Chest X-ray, PA view. Patient: 70 years old, sex M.
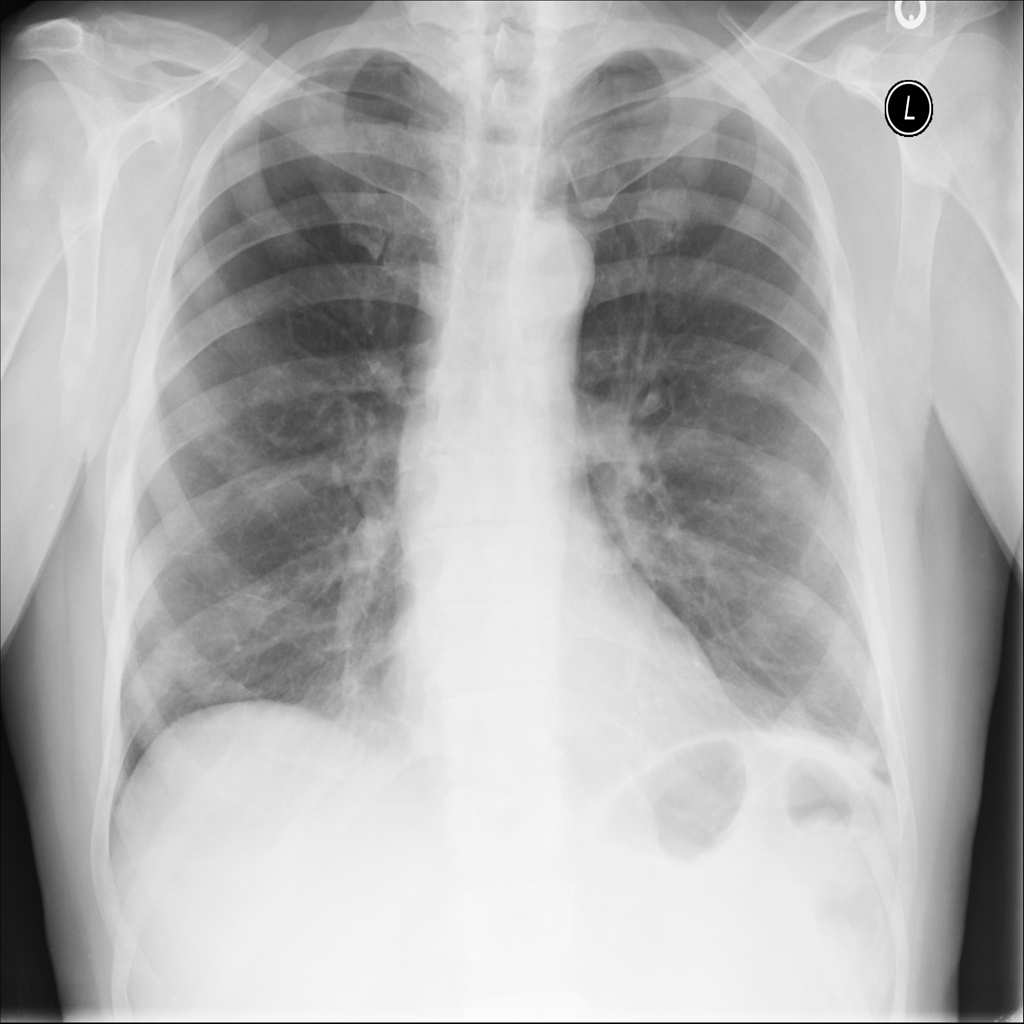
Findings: Atelectasis, Fibrosis